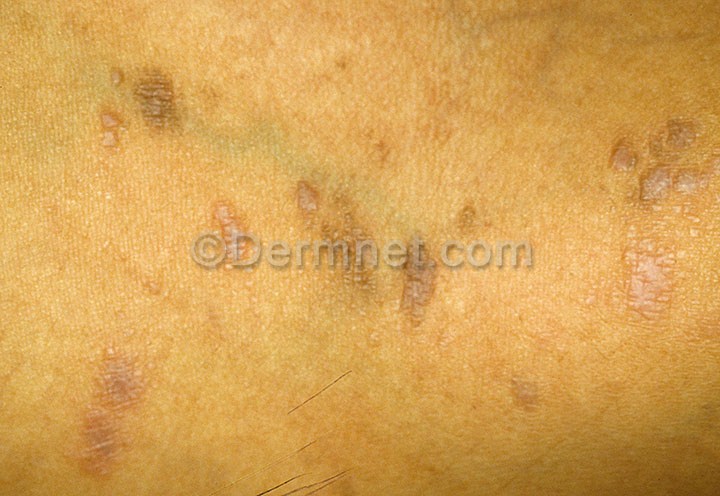
Disease: Psoriasis pictures Lichen Planus and related diseases